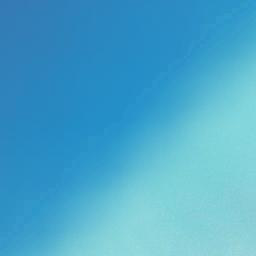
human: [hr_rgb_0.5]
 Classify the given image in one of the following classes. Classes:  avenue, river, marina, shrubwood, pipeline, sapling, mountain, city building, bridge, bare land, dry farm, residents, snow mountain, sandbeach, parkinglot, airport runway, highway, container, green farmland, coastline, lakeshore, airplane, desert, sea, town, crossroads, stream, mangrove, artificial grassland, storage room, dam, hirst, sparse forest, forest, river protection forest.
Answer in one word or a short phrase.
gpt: sea